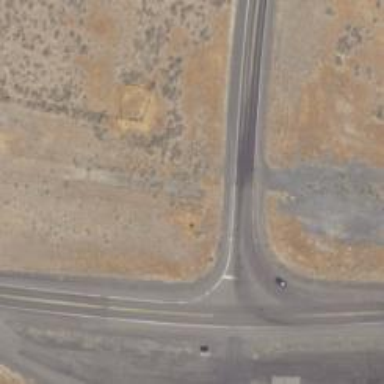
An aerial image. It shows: Abandoned road.